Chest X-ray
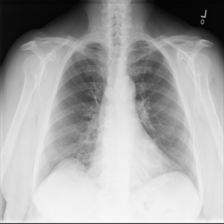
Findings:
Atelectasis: negative
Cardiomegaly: negative
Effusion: negative
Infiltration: positive
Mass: negative
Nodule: negative
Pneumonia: negative
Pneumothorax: negative
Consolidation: negative
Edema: negative
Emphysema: negative
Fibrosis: negative
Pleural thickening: negative
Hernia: negative